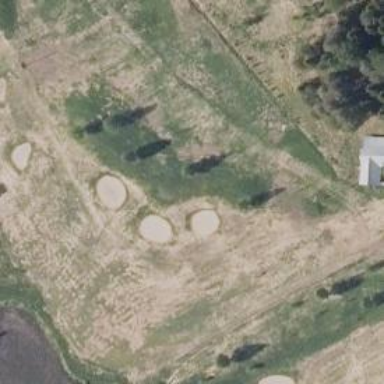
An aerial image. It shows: Golf fairway in the image.